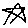
Label: star